Question: I have my own app which calculates the total amount spent at different modes of payment. The database to store the data is as follows

the table create query:
'''
CREATE TABLE details
(ID int,
Fname VARCHAR(255),
Lname VARCHAR(255),
AmountSpentViaPaytm DECIMAL(10,2),
AmountSpentViaGpay DECIMAL(10,2),
AmountSpentViaNetB DECIMAL(10,2),
AmountSpentViaMobileB DECIMAL(10,2),
PaymentType VARCHAR(255),
MobileType VARCHAR(255),
PRIMARY KEY(ID));
'''
the sample Insert query:
'''
INSERT INTO TABLE details VALUES(1, A, A, 350.00, null, null, null, PAYTM, android);
INSERT INTO TABLE details VALUES(1, B, B, null, 3000.00, null, null, GPAY, android);
'''
I want the output something like this:
'''
TotalAmountSpentViaPaytmInAndroid 350.00
CountOfRowsInPaytmInAndroid 1
TotalAmountSpentViaPaytmInIphone 450.00
CountOfRowsInPaytmInIphone 1
TotalAmountSpentViaGpayInAndroid 4500.00
CountOfRowsInGpayInAndroid 2
TotalAmountSpentViaGpayInIphone 0.00
CountOfRowsInGpayInIphone 0
TotalAmountSpentViaNetBInAndroid 4000.00
CountOfRowsInNetBInAndroid 1
TotalAmountSpentViaNetBInIphone 7400.00
CountOfRowsInNetBInIphone 2
TotalAmountSpentViaMobileBInAndroid 4600.00
CountOfRowsInMobileBInAndroid 1
TotalAmountSpentViaMobileBInIphone 0.00
CountOfRowsInPMobileBInIphone 0
'''
'''
basically, I want the output as:
1. total number of people who payed using paymenttype paytm and mobile type android.
2. total number of people who payed using paymenttype paytm and mobile type iphone.
3. total number of people who payed using paymenttype gpay and mobile type android.
4. total number of people who payed using paymenttype gpay and mobile type iphone.
goes on ...
5. total amount paid via the paymenttype paytm and mobile type android.
6. total amount paid via the paymenttype paytm and mobile type iphone.
7. total amount paid via the paymenttype gpay and mobile type android.
8. total amount paid via the paymenttype gpay and mobile type iphone.
goes on...
'''
I need to use a single query to get all these data since multiple queries become
a load to the backend because of the size of the database.
I have tried using the group by statement but I am not able to find a solution
to the above mentioned problem with a single query.
The command I tried is:
'''
SELECT COUNT(*), PaymentType, MobileType
from details
group by PaymentType, MobileType;
'''
Output is something like this:
'''
count(*),paymentType,MobileType
1,PAYTM, android
1,PAYTM, iphone
2, GPAY, android
goes on...
'''
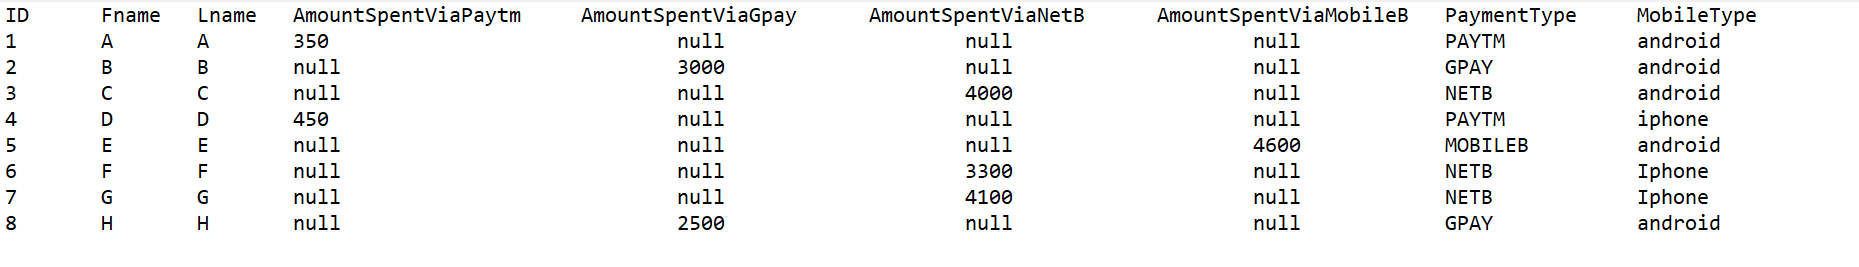
Answer: The table structure seems a bit strange. Since you already have the payment type and from what I can see only one payment type per line can exist I would expect there to be one column for spend if that were the case it could be simply grouped by the PaymentType and MobileType.
'''
SELECT PaymentType, MobileType, COUNT(*) CountOfRows, Sum(spend) Spent
from details
group by PaymentType, MobileType;
'''
But since you have multiple columns we can just add them together before doing the sum.
'''
SELECT PaymentType, MobileType, COUNT(*) CountOfRows,
Sum(coalesce(AmountSpentViaPaytm, 0) +
coalesce(AmountSpentViaGpay, 0) +
coalesce(AmountSpentViaNetB, 0) +
coalesce(AmountSpentViaMobileB, 0)) Spent
FROM details
GROUP BY PaymentType, MobileType;
'''
This won't give you the text output that you initially asked for but it will present the information in a way that is easy to read/interpret. You could then use a presentation layer to present it (excel, SSRS, etc.)